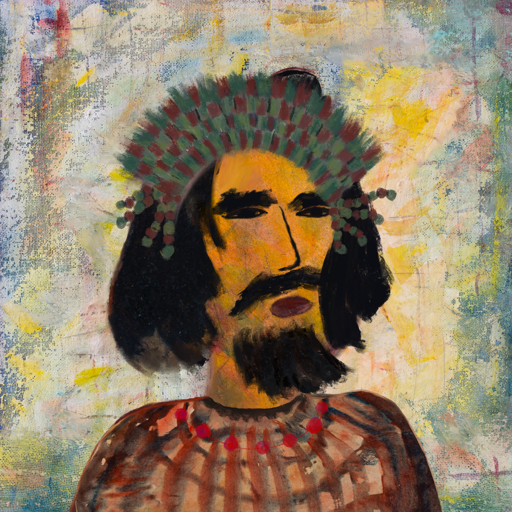
Background: Irani, Head And Neck Side: Gypsy_Mother, Face Side: Mosgoul, Bust: Orphan, Hair Side: Mosgoul, Head Accessory: After_Raid_Crown, Second Necklace: Blank, Necklace: Irani_3, Baby: Blank